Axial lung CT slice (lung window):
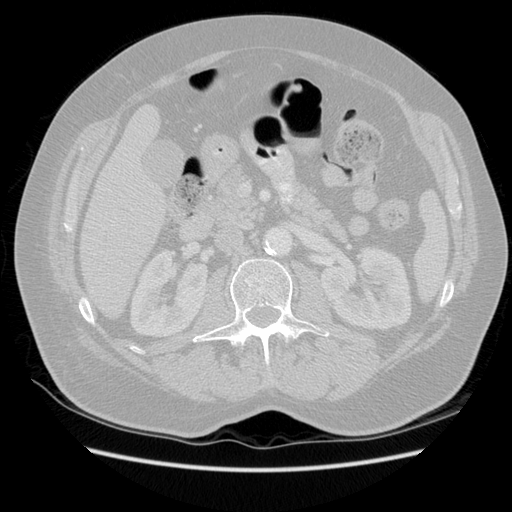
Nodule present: no